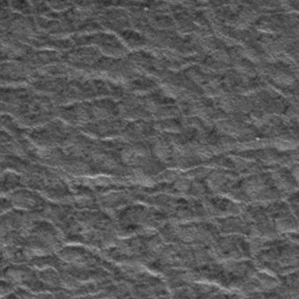
Label: frost